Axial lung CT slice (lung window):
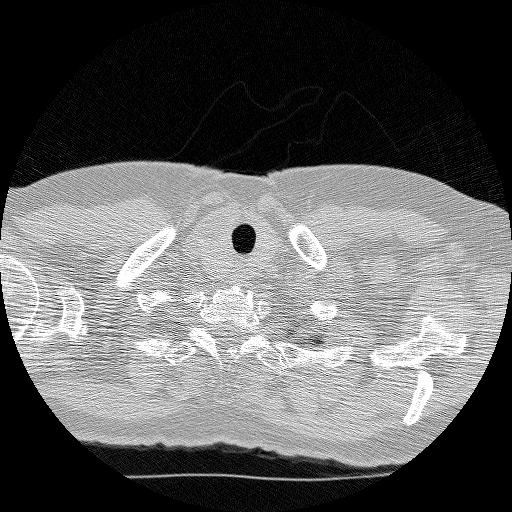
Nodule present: no